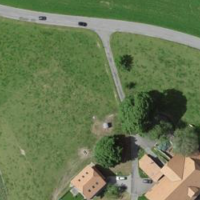
EUNIS habitat code: 52
Species observed at this site:
Passer domesticus
Fringilla coelebs
Chloris chloris
Fringilla montifringilla